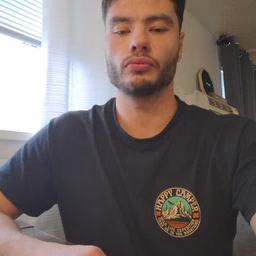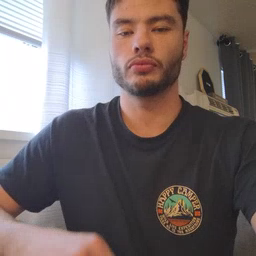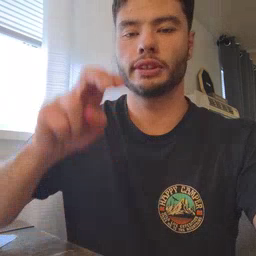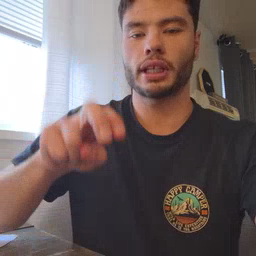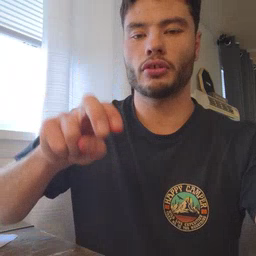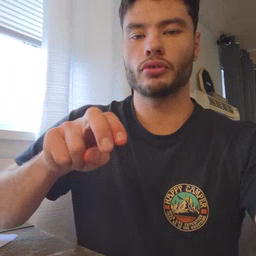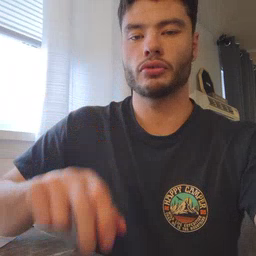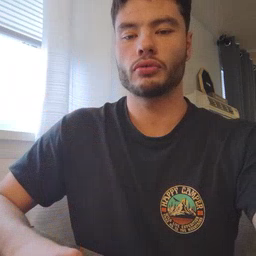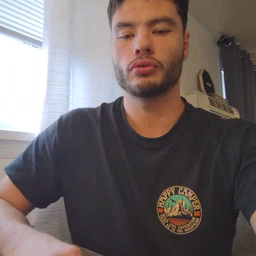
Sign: chair